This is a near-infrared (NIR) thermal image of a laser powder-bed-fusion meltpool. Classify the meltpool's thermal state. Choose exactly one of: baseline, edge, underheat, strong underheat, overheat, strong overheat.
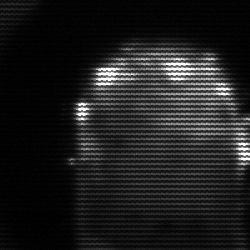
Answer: baseline